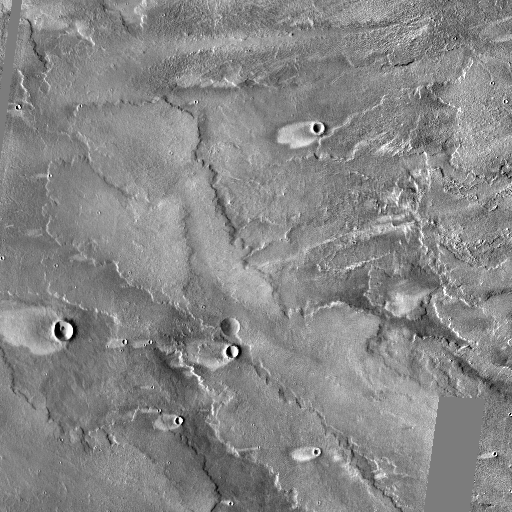
Crater classes present: Background, Other